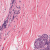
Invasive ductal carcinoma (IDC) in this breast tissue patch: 0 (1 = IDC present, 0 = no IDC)